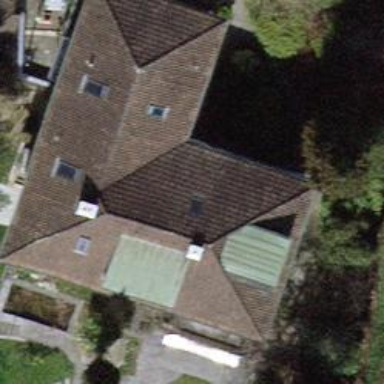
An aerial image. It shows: Detached building.